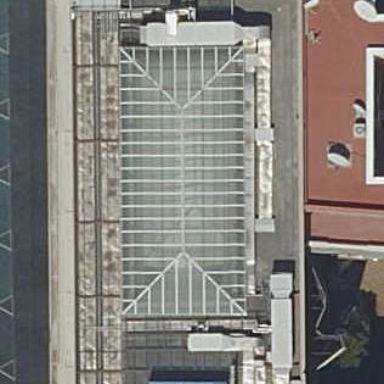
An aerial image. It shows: The building has hipped roof made of glass.